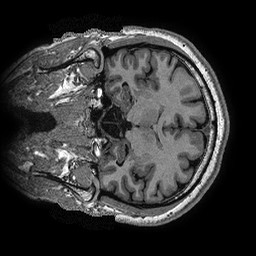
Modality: T1w
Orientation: coronal
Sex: male
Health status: ill
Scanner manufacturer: ge
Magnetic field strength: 3 T
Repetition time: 0.006952 s
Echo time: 0.00292 s